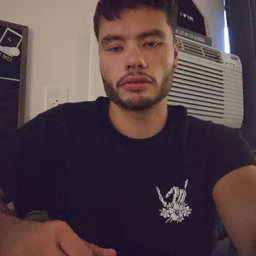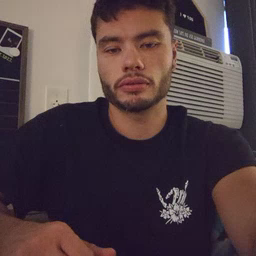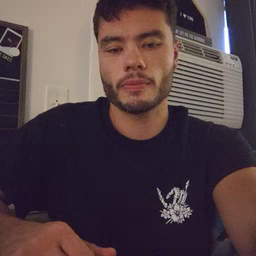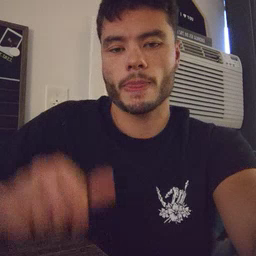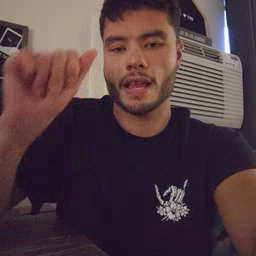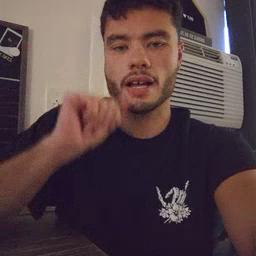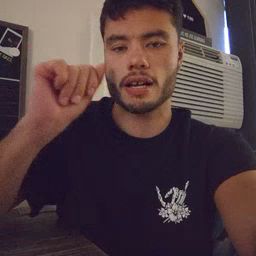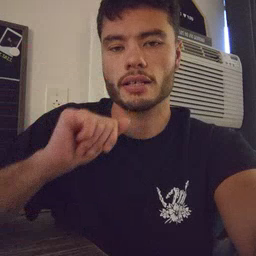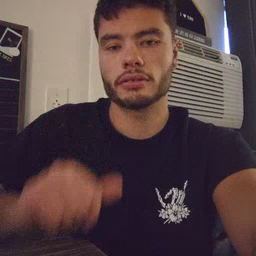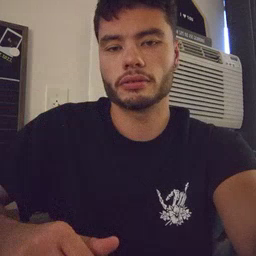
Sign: aunt